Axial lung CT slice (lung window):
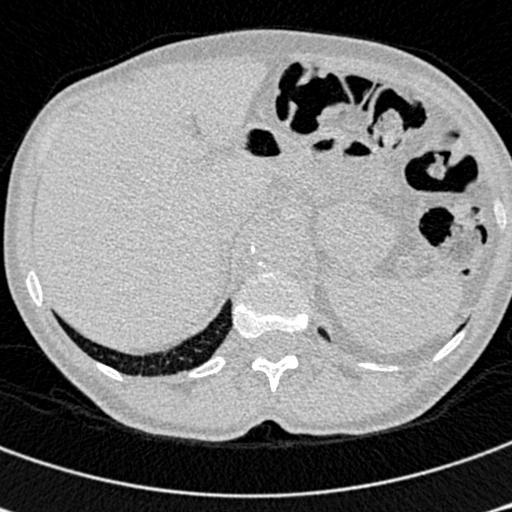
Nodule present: no